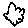
Label: cloud